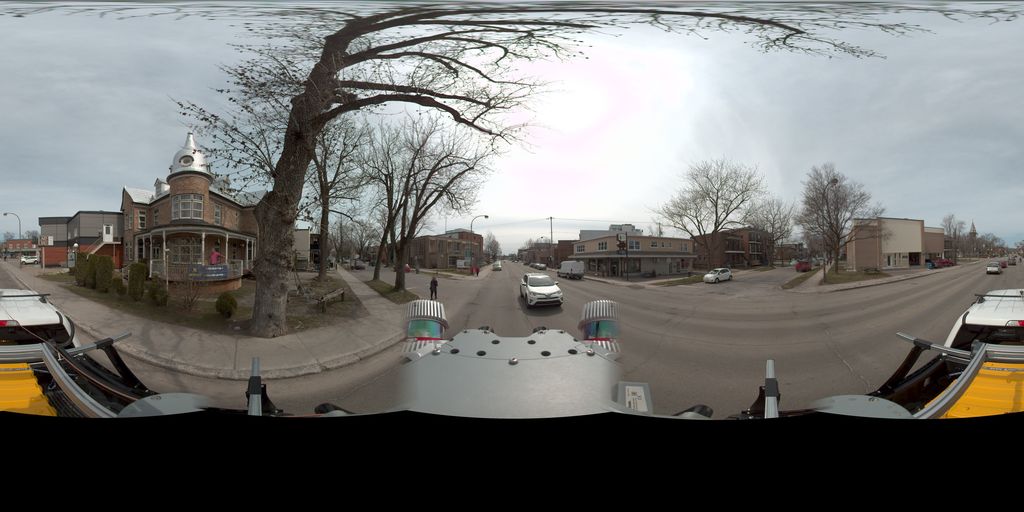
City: quebec_city